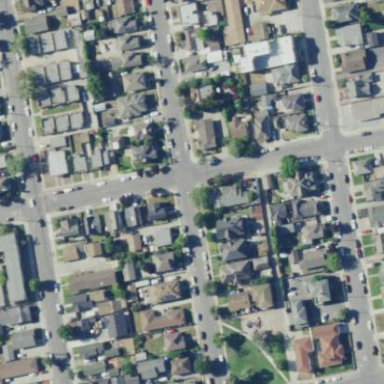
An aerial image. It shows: Sidewalk.